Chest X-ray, AP view. Patient: 45 years old, sex M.
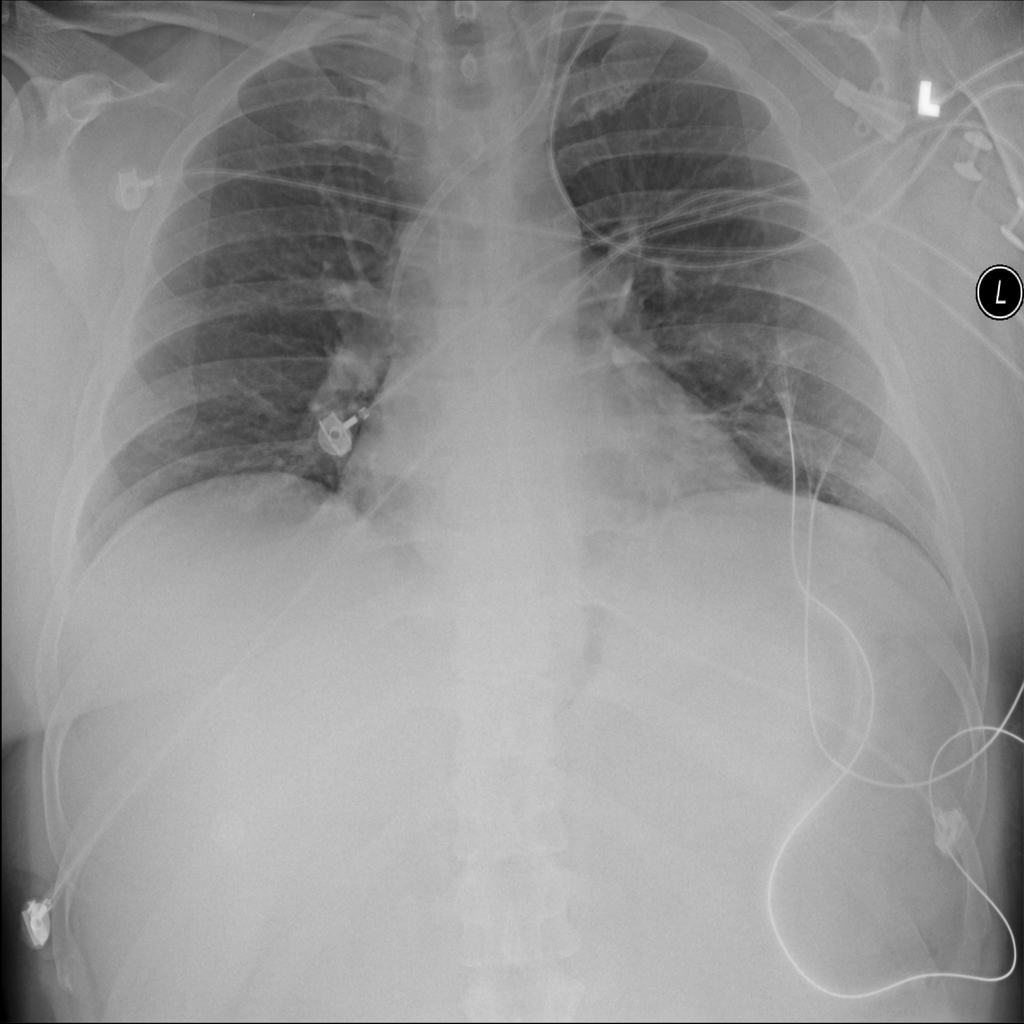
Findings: No Finding